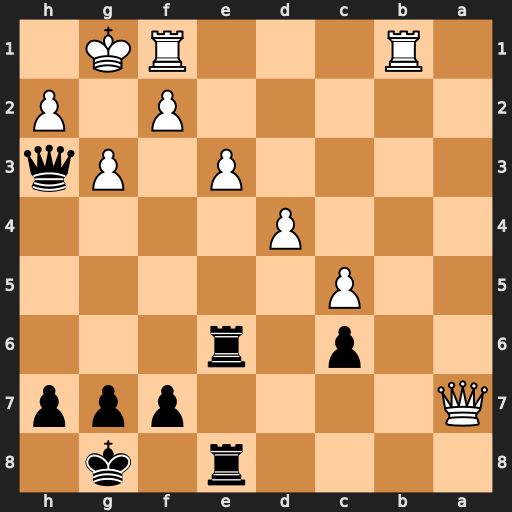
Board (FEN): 4r1k1/Q4ppp/2p1r3/2P5/3P4/4P1Pq/5P1P/1R3RK1
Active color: b
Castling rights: -
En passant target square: -
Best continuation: Rh6 Rfe1 Qxh2+ Kf1 Rf6